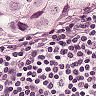
Metastatic tissue present: yes